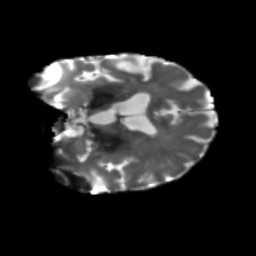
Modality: T2w
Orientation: coronal
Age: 64
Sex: male
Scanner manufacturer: siemens
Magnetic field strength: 3 T
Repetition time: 5.25 s
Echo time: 0.08 s